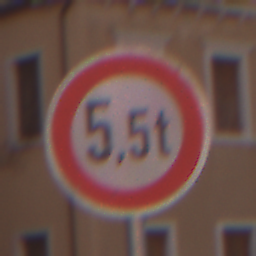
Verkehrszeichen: TatsaechlicheMasse
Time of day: SunriseSunset
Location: Outdoor (Urban)
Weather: Clear
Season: NotSpecified
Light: Natural